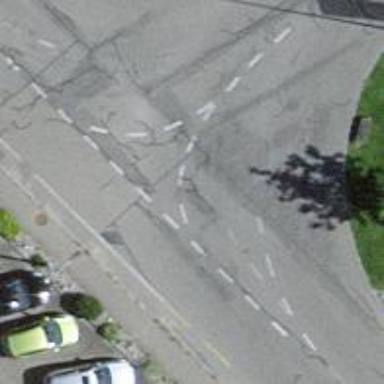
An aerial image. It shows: Unclassified road with asphalt surface. There is sidewalk on the left side.